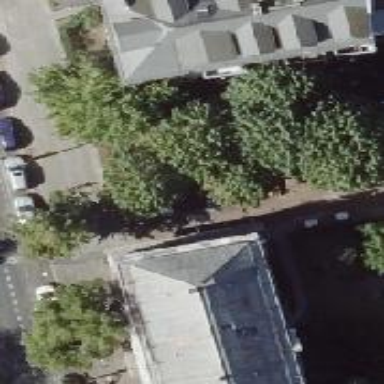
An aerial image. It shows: Hipped roof on apartment building.